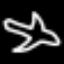
Label: airplane